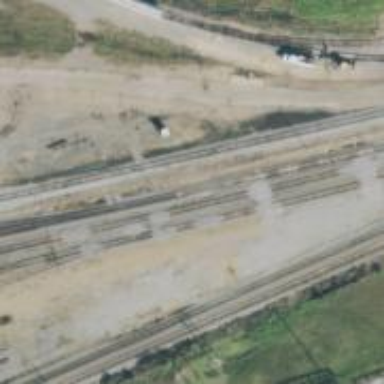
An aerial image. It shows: Railway yard.